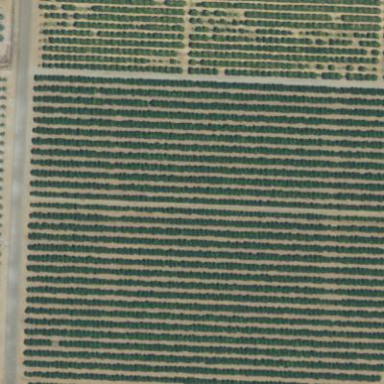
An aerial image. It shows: Orchard.